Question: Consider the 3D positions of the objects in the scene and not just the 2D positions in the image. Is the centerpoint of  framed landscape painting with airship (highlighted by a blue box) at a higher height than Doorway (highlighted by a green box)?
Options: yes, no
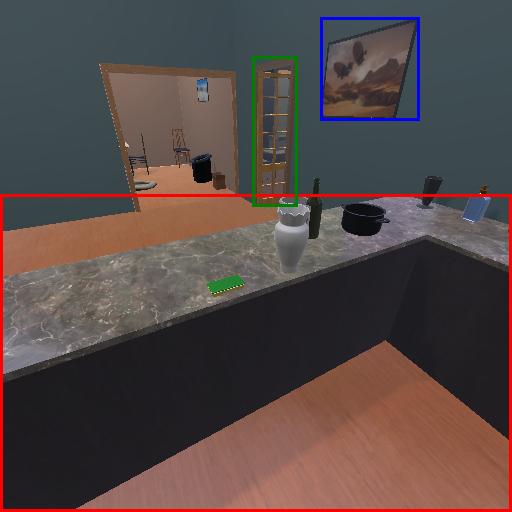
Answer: yes